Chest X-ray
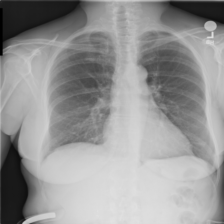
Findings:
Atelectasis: negative
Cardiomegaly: negative
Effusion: negative
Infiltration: negative
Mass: negative
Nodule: negative
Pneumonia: negative
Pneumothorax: negative
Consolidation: negative
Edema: negative
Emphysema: negative
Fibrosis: negative
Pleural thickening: negative
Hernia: negative